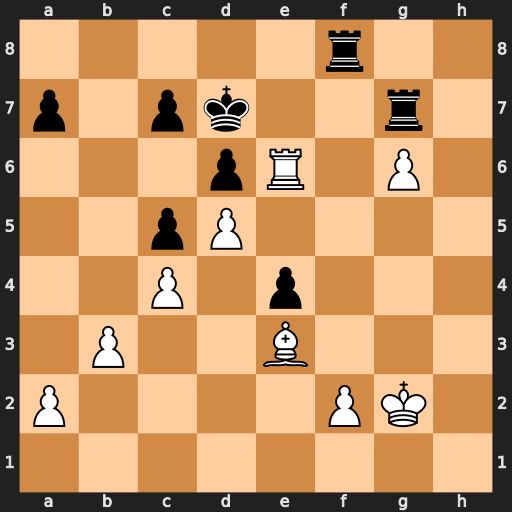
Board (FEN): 5r2/p1pk2r1/3pR1P1/2pP4/2P1p3/1P2B3/P4PK1/8
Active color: w
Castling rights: -
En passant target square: -
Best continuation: Bh6 Rxg6+ Rxg6